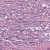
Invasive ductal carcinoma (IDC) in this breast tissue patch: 1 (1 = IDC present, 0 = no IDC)